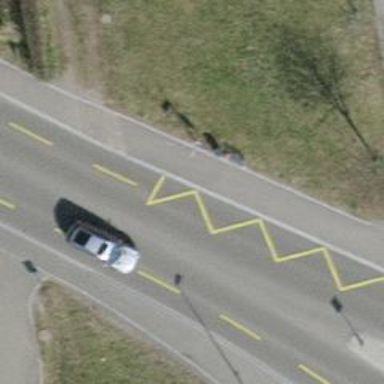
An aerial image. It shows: Bus stop equipped with public transport stop position.